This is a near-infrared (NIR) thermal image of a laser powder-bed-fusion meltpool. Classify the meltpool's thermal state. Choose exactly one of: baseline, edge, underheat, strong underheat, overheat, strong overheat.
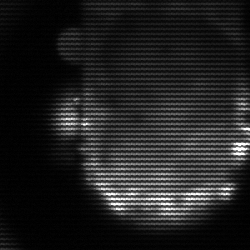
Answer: baseline